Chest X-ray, AP view. Patient: 58 years old, sex F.
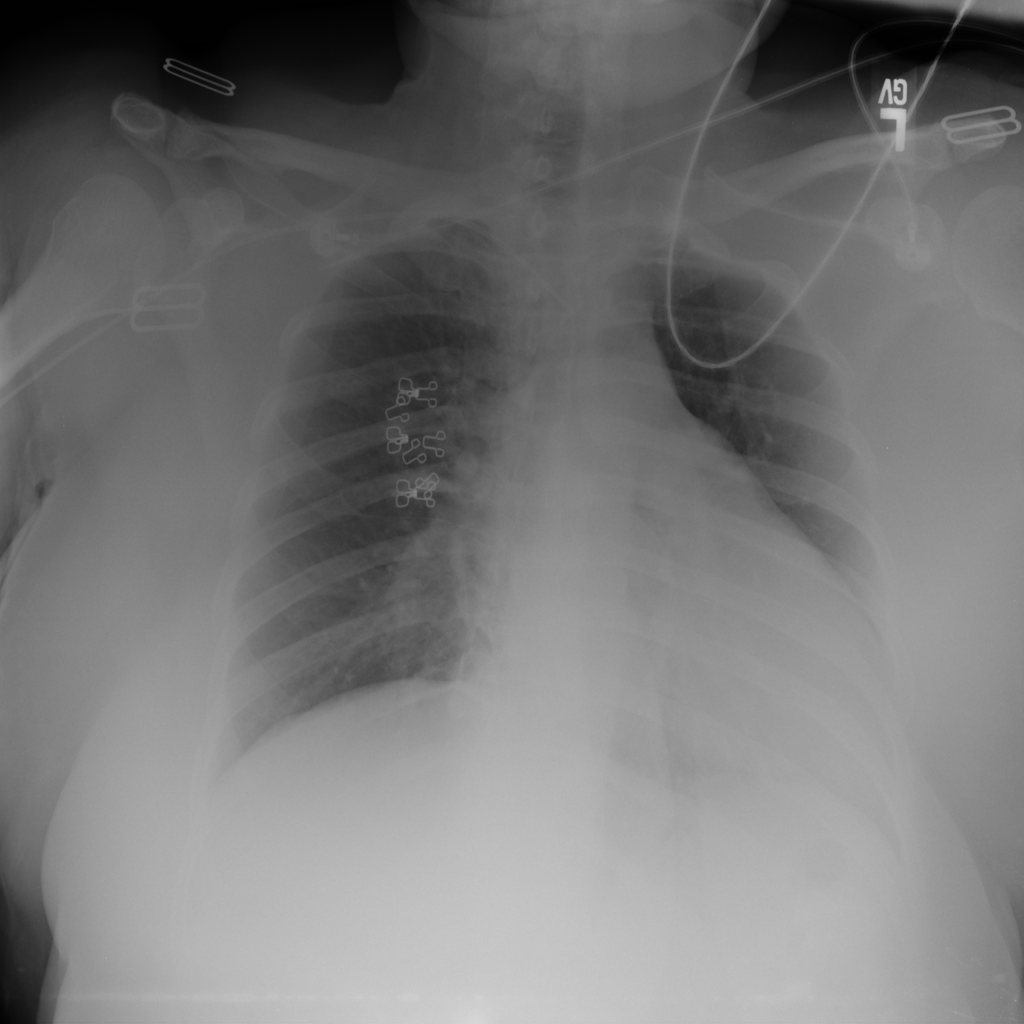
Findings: No Finding